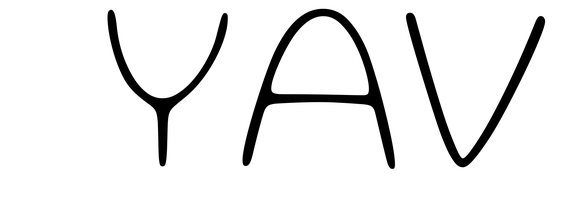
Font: Gluten_Thin